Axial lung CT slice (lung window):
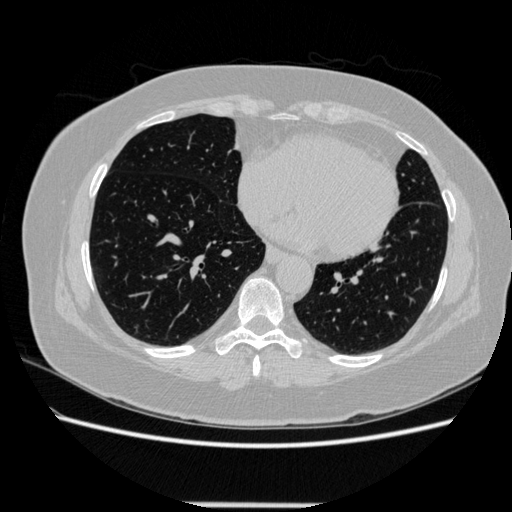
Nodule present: no